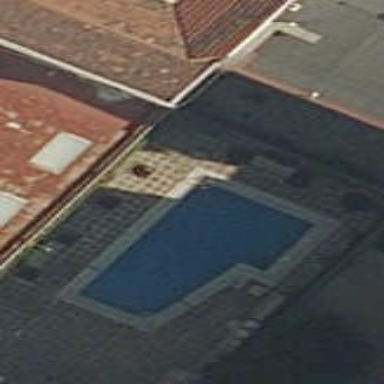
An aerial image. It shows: Swimming pool located in leisure land.